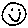
Label: smiley face